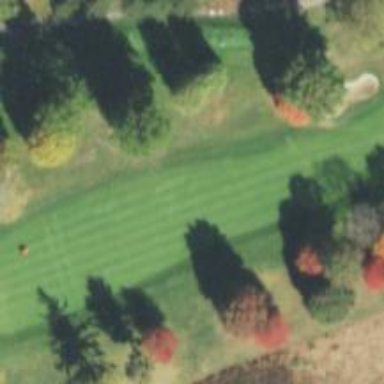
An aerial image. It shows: Golf hole.